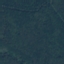
Land use / land cover: Forest